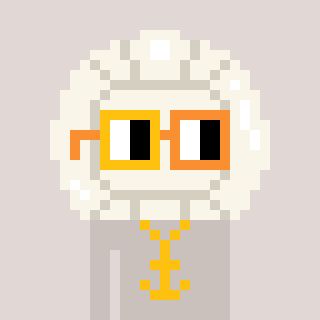
a pixel art character with square yellow and orange glasses, a volleyball-shaped head and a foggrey-colored body on a warm background